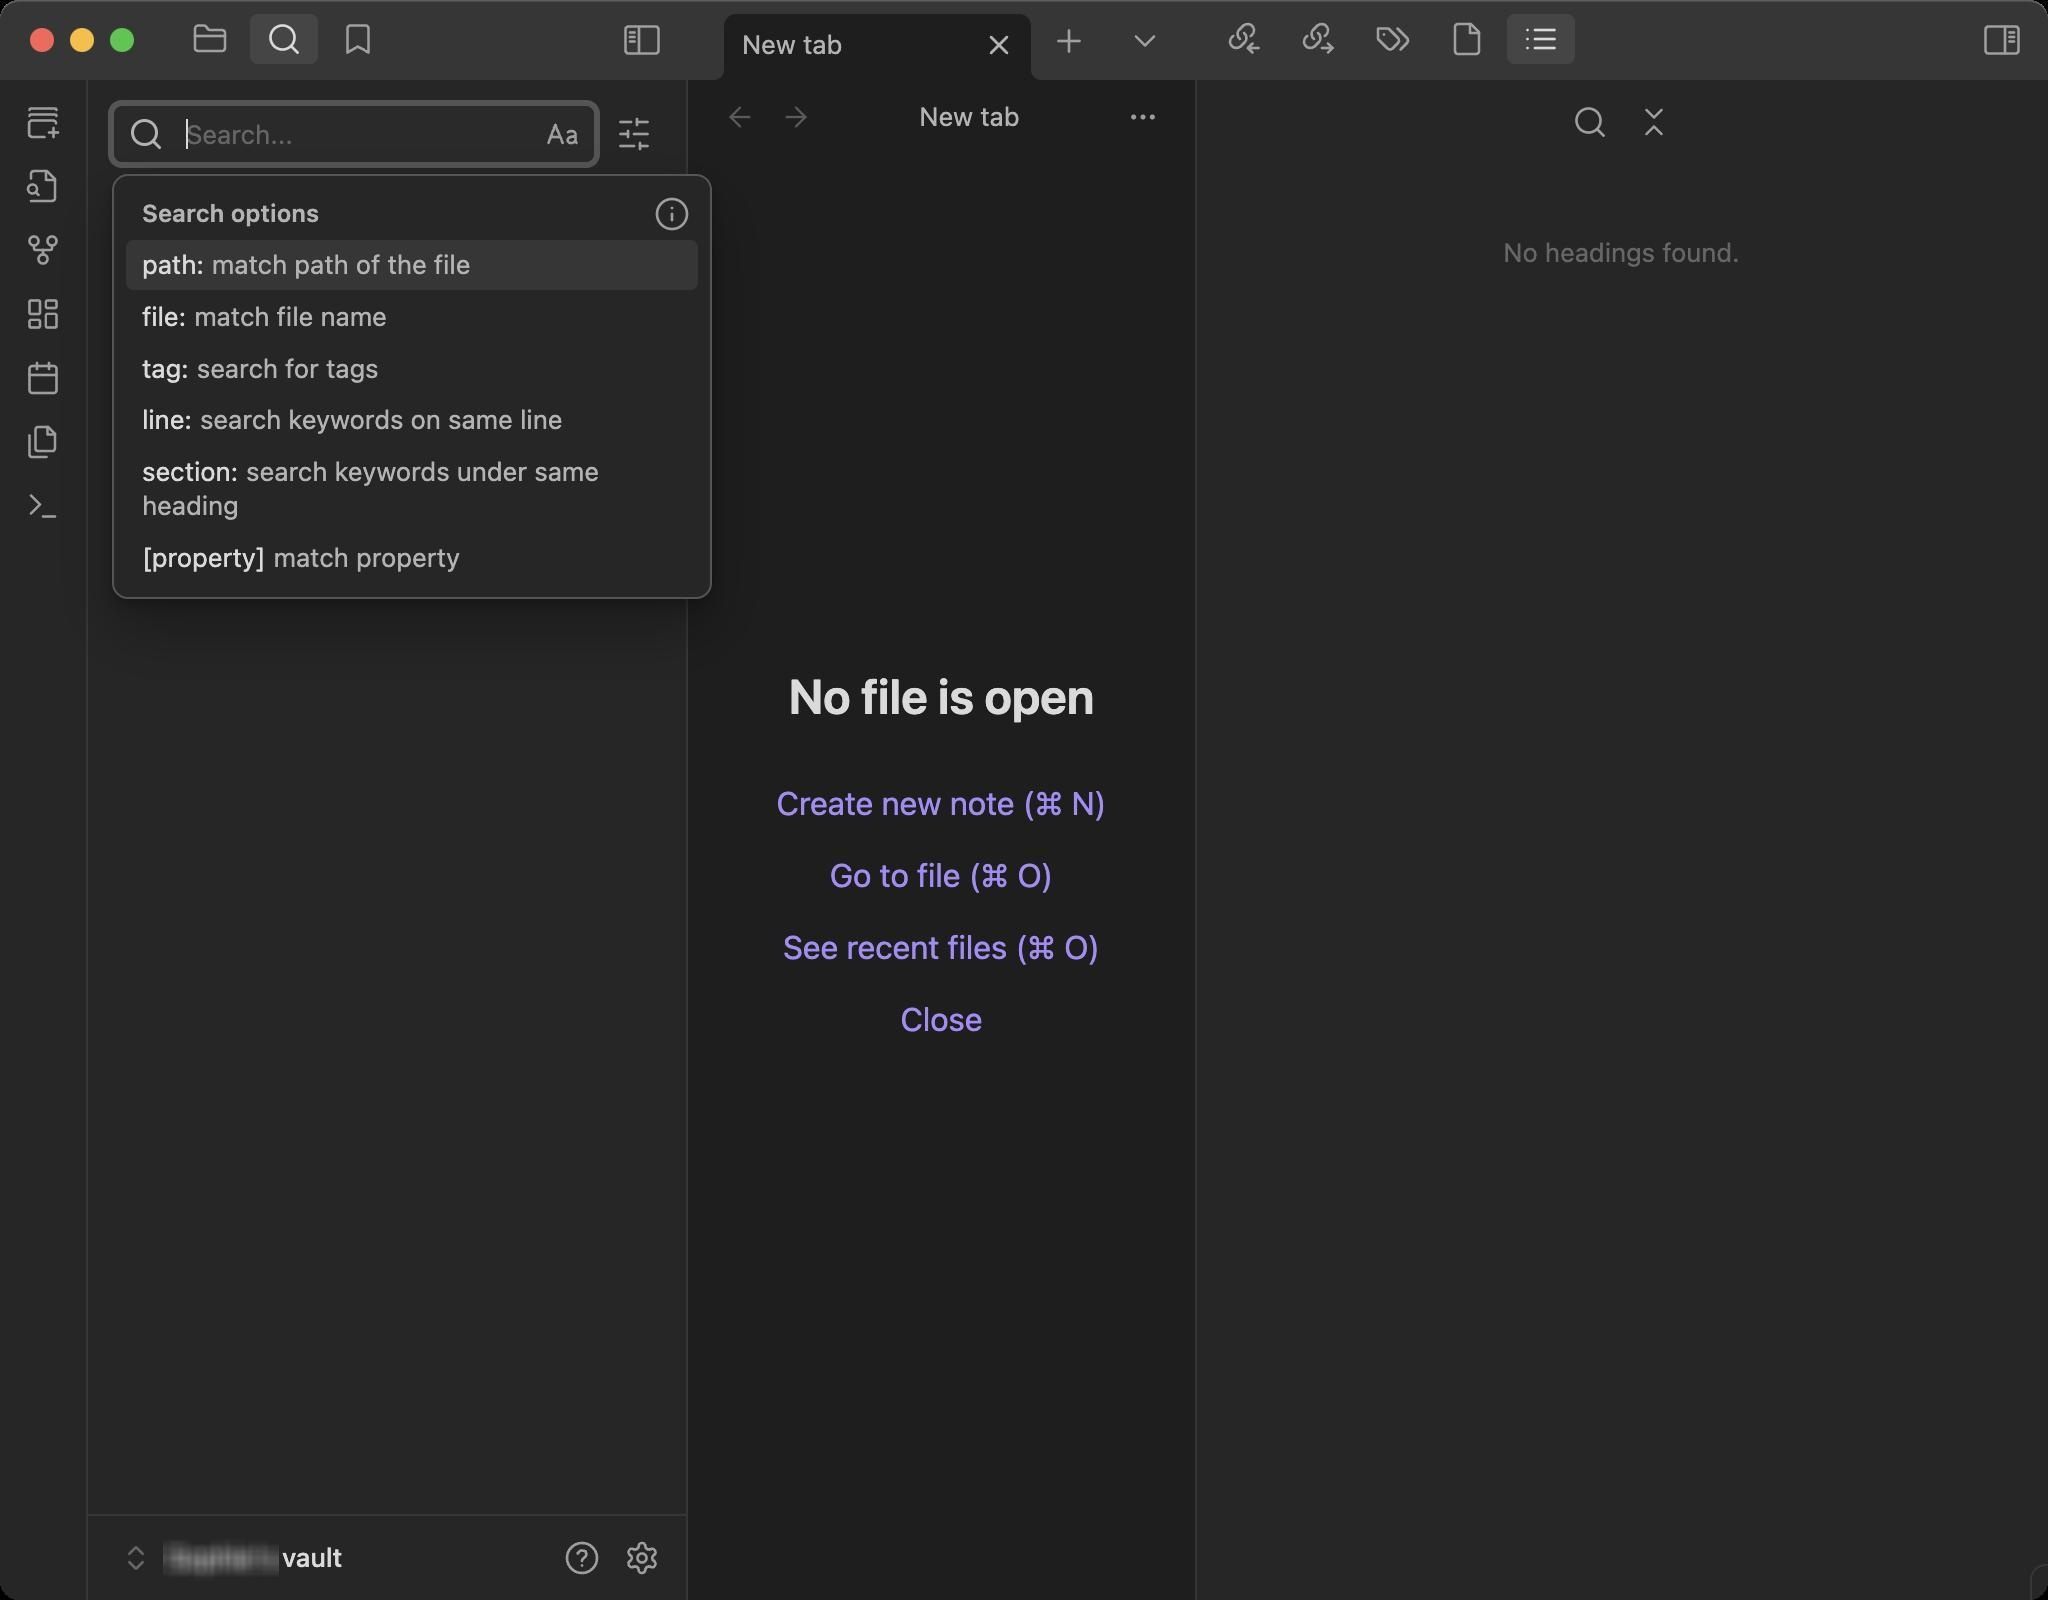
Accessibility tree:
{"name": "New_tab_-_Sophie's_vault_-_Obsidian_v1.6.7", "role": "AXWindow", "description": null, "role_description": "standard window", "value": null, "position": "325.00;113.00", "size": "1024;800", "children": [{"name": "", "role": "AXGroup", "description": "", "role_description": "group", "value": "", "position": "0.00;0.00", "size": "1024;800", "children": [{"name": "", "role": "AXGroup", "description": "", "role_description": "group", "value": "", "position": "0.00;0.00", "size": "1024;800", "children": [{"name": "", "role": "AXGroup", "description": "", "role_description": "group", "value": "", "position": "0.00;0.00", "size": "1024;800", "children": [{"name": "", "role": "AXGroup", "description": "", "role_description": "group", "value": "", "position": "0.00;0.00", "size": "1024;800", "children": [{"name": "New_tab_-_Sophie's_vault_-_Obsidian_v1.6.7", "role": "AXWebArea", "description": "", "role_description": "HTML content", "value": "", "position": "0.00;0.00", "size": "1024;800", "children": [{"name": "", "role": "AXGroup", "description": "", "role_description": "group", "value": "", "position": "0.00;0.00", "size": "1024;800", "children": [{"name": "", "role": "AXGroup", "description": "", "role_description": "group", "value": "", "position": "0.00;0.00", "size": "1024;800", "children": [{"name": "", "role": "AXGroup", "description": "", "role_description": "group", "value": "", "position": "0.00;0.00", "size": "1024;800", "children": [{"name": "", "role": "AXGroup", "description": "", "role_description": "group", "value": "", "position": "0.00;0.00", "size": "1024;800", "children": [{"name": "", "role": "AXGroup", "description": "", "role_description": "group", "value": "", "position": "0.00;40.00", "size": "44;760", "children": [{"name": "", "role": "AXGroup", "description": "Create new unique note", "role_description": "group", "value": "", "position": "7.00;48.00", "size": "30;26", "children": [{"name": "", "role": "AXImage", "description": "", "role_description": "image", "value": "", "position": "13.00;52.00", "size": "18;18", "children": []}]}, {"name": "", "role": "AXGroup", "description": "Open quick switcher", "role_description": "group", "value": "", "position": "7.00;80.00", "size": "30;26", "children": [{"name": "", "role": "AXImage", "description": "", "role_description": "image", "value": "", "position": "13.00;84.00", "size": "18;18", "children": []}]}, {"name": "", "role": "AXGroup", "description": "Open graph view", "role_description": "group", "value": "", "position": "7.00;112.00", "size": "30;26", "children": [{"name": "", "role": "AXImage", "description": "", "role_description": "image", "value": "", "position": "13.00;116.00", "size": "18;18", "children": []}]}, {"name": "", "role": "AXGroup", "description": "Create new canvas", "role_description": "group", "value": "", "position": "7.00;144.00", "size": "30;26", "children": [{"name": "", "role": "AXImage", "description": "", "role_description": "image", "value": "", "position": "13.00;148.00", "size": "18;18", "children": []}]}, {"name": "", "role": "AXGroup", "description": "Open today's daily note", "role_description": "group", "value": "", "position": "7.00;176.00", "size": "30;26", "children": [{"name": "", "role": "AXImage", "description": "", "role_description": "image", "value": "", "position": "13.00;180.00", "size": "18;18", "children": []}]}, {"name": "", "role": "AXGroup", "description": "Insert template", "role_description": "group", "value": "", "position": "7.00;208.00", "size": "30;26", "children": [{"name": "", "role": "AXImage", "description": "", "role_description": "image", "value": "", "position": "13.00;212.00", "size": "18;18", "children": []}]}, {"name": "", "role": "AXGroup", "description": "Open command palette", "role_description": "group", "value": "", "position": "7.00;240.00", "size": "30;26", "children": [{"name": "", "role": "AXImage", "description": "", "role_description": "image", "value": "", "position": "13.00;244.00", "size": "18;18", "children": []}]}]}, {"name": "", "role": "AXGroup", "description": "", "role_description": "group", "value": "", "position": "44.00;0.00", "size": "300;800", "children": [{"name": "", "role": "AXSplitter", "description": "", "role_description": "splitter", "value": "", "position": "341.00;0.00", "size": "3;800", "children": []}, {"name": "", "role": "AXGroup", "description": "", "role_description": "group", "value": "", "position": "52.00;767.00", "size": "220;25", "children": [{"name": "", "role": "AXImage", "description": "", "role_description": "image", "value": "", "position": "60.00;771.00", "size": "16;16", "children": []}, {"name": "", "role": "AXGroup", "description": "", "role_description": "group", "value": "", "position": "84.00;771.00", "size": "88;17", "children": [{"name": "", "role": "AXStaticText", "description": "", "role_description": "text", "value": "Sophie's vault", "position": "84.00;771.00", "size": "88;16", "children": []}]}]}, {"name": "", "role": "AXGroup", "description": "", "role_description": "group", "value": "", "position": "276.00;766.00", "size": "30;26", "children": [{"name": "", "role": "AXImage", "description": "", "role_description": "image", "value": "", "position": "282.00;770.00", "size": "18;18", "children": []}]}, {"name": "", "role": "AXGroup", "description": "", "role_description": "group", "value": "", "position": "306.00;766.00", "size": "30;26", "children": [{"name": "", "role": "AXImage", "description": "", "role_description": "image", "value": "", "position": "312.00;770.00", "size": "18;18", "children": []}]}, {"name": "", "role": "AXGroup", "description": "", "role_description": "group", "value": "", "position": "44.00;0.00", "size": "300;757", "children": [{"name": "", "role": "AXGroup", "description": "", "role_description": "group", "value": "", "position": "44.00;0.00", "size": "300;40", "children": [{"name": "", "role": "AXGroup", "description": "", "role_description": "group", "value": "", "position": "88.00;6.00", "size": "108;33", "children": [{"name": "", "role": "AXGroup", "description": "Files", "role_description": "group", "value": "", "position": "88.00;7.00", "size": "34;25", "children": [{"name": "", "role": "AXGroup", "description": "", "role_description": "group", "value": "", "position": "88.00;7.00", "size": "34;25", "children": [{"name": "", "role": "AXImage", "description": "", "role_description": "image", "value": "", "position": "96.00;11.00", "size": "18;18", "children": []}]}]}, {"name": "", "role": "AXGroup", "description": "Search", "role_description": "group", "value": "", "position": "125.00;7.00", "size": "34;25", "children": [{"name": "", "role": "AXGroup", "description": "", "role_description": "group", "value": "", "position": "125.00;7.00", "size": "34;25", "children": [{"name": "", "role": "AXImage", "description": "", "role_description": "image", "value": "", "position": "133.00;11.00", "size": "18;18", "children": []}]}]}, {"name": "", "role": "AXGroup", "description": "Bookmarks", "role_description": "group", "value": "", "position": "162.00;7.00", "size": "34;25", "children": [{"name": "", "role": "AXGroup", "description": "", "role_description": "group", "value": "", "position": "162.00;7.00", "size": "34;25", "children": [{"name": "", "role": "AXImage", "description": "", "role_description": "image", "value": "", "position": "170.00;11.00", "size": "18;18", "children": []}]}]}]}, {"name": "", "role": "AXGroup", "description": "", "role_description": "group", "value": "", "position": "306.00;0.00", "size": "30;39", "children": [{"name": "", "role": "AXGroup", "description": "", "role_description": "group", "value": "", "position": "306.00;8.00", "size": "30;24", "children": [{"name": "", "role": "AXImage", "description": "", "role_description": "image", "value": "", "position": "312.00;11.00", "size": "18;18", "children": []}]}]}]}, {"name": "", "role": "AXGroup", "description": "", "role_description": "group", "value": "", "position": "44.00;40.00", "size": "300;717", "children": [{"name": "", "role": "AXGroup", "description": "", "role_description": "group", "value": "", "position": "44.00;40.00", "size": "300;717", "children": [{"name": "", "role": "AXGroup", "description": "", "role_description": "group", "value": "", "position": "44.00;40.00", "size": "300;717", "children": [{"name": "", "role": "AXGroup", "description": "", "role_description": "group", "value": "", "position": "56.00;52.00", "size": "242;30", "children": [{"name": "", "role": "AXTextField", "description": "", "role_description": "search text field", "value": "", "position": "56.00;52.00", "size": "242;30", "children": []}, {"name": "", "role": "AXGroup", "description": "Match case", "role_description": "group", "value": "", "position": "268.00;56.00", "size": "26;22", "children": [{"name": "", "role": "AXImage", "description": "", "role_description": "image", "value": "", "position": "272.00;58.00", "size": "18;18", "children": []}]}]}, {"name": "", "role": "AXGroup", "description": "Search settings", "role_description": "group", "value": "", "position": "302.00;52.00", "size": "30;30", "children": [{"name": "", "role": "AXImage", "description": "", "role_description": "image", "value": "", "position": "308.00;58.00", "size": "18;18", "children": []}]}, {"name": "", "role": "AXGroup", "description": "", "role_description": "group", "value": "", "position": "44.00;90.00", "size": "300;667", "children": [{"name": "", "role": "AXGroup", "description": "", "role_description": "group", "value": "", "position": "56.00;102.00", "size": "276;17", "children": [{"name": "", "role": "AXStaticText", "description": "", "role_description": "text", "value": "No matches found.", "position": "64.00;103.00", "size": "115;15", "children": []}]}]}]}]}]}]}]}, {"name": "", "role": "AXGroup", "description": "", "role_description": "group", "value": "", "position": "344.00;0.00", "size": "254;800", "children": [{"name": "", "role": "AXGroup", "description": "", "role_description": "group", "value": "", "position": "344.00;0.00", "size": "254;800", "children": [{"name": "", "role": "AXGroup", "description": "", "role_description": "group", "value": "", "position": "344.00;0.00", "size": "254;40", "children": [{"name": "", "role": "AXGroup", "description": "", "role_description": "group", "value": "", "position": "347.00;6.00", "size": "184;34", "children": [{"name": "", "role": "AXGroup", "description": "New tab", "role_description": "group", "value": "", "position": "362.00;7.00", "size": "154;33", "children": [{"name": "", "role": "AXGroup", "description": "", "role_description": "group", "value": "", "position": "365.00;8.00", "size": "148;29", "children": [{"name": "", "role": "AXGroup", "description": "", "role_description": "group", "value": "", "position": "371.00;14.00", "size": "117;17", "children": [{"name": "", "role": "AXStaticText", "description": "", "role_description": "text", "value": "New tab", "position": "371.00;14.00", "size": "51;16", "children": []}]}, {"name": "", "role": "AXGroup", "description": "Close", "role_description": "group", "value": "", "position": "490.00;12.00", "size": "20;21", "children": [{"name": "", "role": "AXImage", "description": "", "role_description": "image", "value": "", "position": "492.00;14.00", "size": "16;17", "children": []}]}]}]}]}, {"name": "", "role": "AXGroup", "description": "", "role_description": "group", "value": "", "position": "522.00;0.00", "size": "26;39", "children": [{"name": "", "role": "AXGroup", "description": "New tab", "role_description": "group", "value": "", "position": "522.00;8.00", "size": "26;26", "children": [{"name": "", "role": "AXImage", "description": "", "role_description": "image", "value": "", "position": "526.00;12.00", "size": "18;18", "children": []}]}]}, {"name": "", "role": "AXGroup", "description": "", "role_description": "group", "value": "", "position": "560.00;0.00", "size": "26;39", "children": [{"name": "", "role": "AXGroup", "description": "", "role_description": "group", "value": "", "position": "560.00;8.00", "size": "26;26", "children": [{"name": "", "role": "AXImage", "description": "", "role_description": "image", "value": "", "position": "564.00;12.00", "size": "18;18", "children": []}]}]}]}, {"name": "", "role": "AXGroup", "description": "", "role_description": "group", "value": "", "position": "344.00;40.00", "size": "254;760", "children": [{"name": "", "role": "AXGroup", "description": "", "role_description": "group", "value": "", "position": "344.00;40.00", "size": "254;760", "children": [{"name": "", "role": "AXGroup", "description": "", "role_description": "group", "value": "", "position": "344.00;40.00", "size": "254;760", "children": [{"name": "", "role": "AXGroup", "description": "", "role_description": "group", "value": "", "position": "344.00;40.00", "size": "254;38", "children": [{"name": "", "role": "AXButton", "description": "Navigate back", "role_description": "button", "value": "", "position": "356.00;46.00", "size": "28;25", "children": [{"name": "", "role": "AXImage", "description": "", "role_description": "image", "value": "", "position": "362.00;50.00", "size": "16;17", "children": []}]}, {"name": "", "role": "AXButton", "description": "Navigate forward", "role_description": "button", "value": "", "position": "384.00;46.00", "size": "28;25", "children": [{"name": "", "role": "AXImage", "description": "", "role_description": "image", "value": "", "position": "390.00;50.00", "size": "16;17", "children": []}]}, {"name": "", "role": "AXGroup", "description": "", "role_description": "group", "value": "", "position": "420.00;40.00", "size": "130;37", "children": [{"name": "", "role": "AXGroup", "description": "", "role_description": "group", "value": "", "position": "460.00;50.00", "size": "50;17", "children": [{"name": "", "role": "AXStaticText", "description": "", "role_description": "text", "value": "New tab", "position": "460.00;51.00", "size": "50;15", "children": []}]}]}, {"name": "", "role": "AXButton", "description": "More options", "role_description": "button", "value": "", "position": "558.00;46.00", "size": "28;25", "children": [{"name": "", "role": "AXImage", "description": "", "role_description": "image", "value": "", "position": "564.00;50.00", "size": "16;17", "children": []}]}]}, {"name": "", "role": "AXGroup", "description": "", "role_description": "group", "value": "", "position": "344.00;78.00", "size": "254;722", "children": [{"name": "", "role": "AXGroup", "description": "", "role_description": "group", "value": "", "position": "344.00;40.00", "size": "254;760", "children": [{"name": "", "role": "AXGroup", "description": "", "role_description": "group", "value": "", "position": "388.00;332.00", "size": "166;32", "children": [{"name": "", "role": "AXStaticText", "description": "", "role_description": "text", "value": "No file is open", "position": "394.00;334.00", "size": "154;28", "children": []}]}, {"name": "", "role": "AXGroup", "description": "", "role_description": "group", "value": "", "position": "388.00;384.00", "size": "166;36", "children": [{"name": "", "role": "AXStaticText", "description": "", "role_description": "text", "value": "Create new note (⌘ N)", "position": "388.00;392.00", "size": "166;20", "children": []}]}, {"name": "", "role": "AXGroup", "description": "", "role_description": "group", "value": "", "position": "388.00;420.00", "size": "166;36", "children": [{"name": "", "role": "AXStaticText", "description": "", "role_description": "text", "value": "Go to file (⌘ O)", "position": "415.00;428.00", "size": "112;20", "children": []}]}, {"name": "", "role": "AXGroup", "description": "", "role_description": "group", "value": "", "position": "388.00;456.00", "size": "166;36", "children": [{"name": "", "role": "AXStaticText", "description": "", "role_description": "text", "value": "See recent files (⌘ O)", "position": "392.00;464.00", "size": "158;20", "children": []}]}, {"name": "", "role": "AXGroup", "description": "", "role_description": "group", "value": "", "position": "388.00;492.00", "size": "166;36", "children": [{"name": "", "role": "AXStaticText", "description": "", "role_description": "text", "value": "Close", "position": "450.00;500.00", "size": "42;20", "children": []}]}]}]}]}]}]}]}]}, {"name": "", "role": "AXGroup", "description": "", "role_description": "group", "value": "", "position": "598.00;0.00", "size": "426;800", "children": [{"name": "", "role": "AXSplitter", "description": "", "role_description": "splitter", "value": "", "position": "598.00;0.00", "size": "3;800", "children": []}, {"name": "", "role": "AXGroup", "description": "", "role_description": "group", "value": "", "position": "598.00;0.00", "size": "426;800", "children": [{"name": "", "role": "AXGroup", "description": "", "role_description": "group", "value": "", "position": "598.00;0.00", "size": "426;40", "children": [{"name": "", "role": "AXGroup", "description": "", "role_description": "group", "value": "", "position": "606.00;6.00", "size": "182;33", "children": [{"name": "", "role": "AXGroup", "description": "Backlinks", "role_description": "group", "value": "", "position": "606.00;7.00", "size": "34;25", "children": [{"name": "", "role": "AXGroup", "description": "", "role_description": "group", "value": "", "position": "606.00;7.00", "size": "34;25", "children": [{"name": "", "role": "AXGroup", "description": "", "role_description": "group", "value": "", "position": "614.00;11.00", "size": "18;18", "children": [{"name": "", "role": "AXImage", "description": "", "role_description": "image", "value": "", "position": "614.00;11.00", "size": "18;18", "children": []}]}]}]}, {"name": "", "role": "AXGroup", "description": "Outgoing links", "role_description": "group", "value": "", "position": "643.00;7.00", "size": "34;25", "children": [{"name": "", "role": "AXGroup", "description": "", "role_description": "group", "value": "", "position": "643.00;7.00", "size": "34;25", "children": [{"name": "", "role": "AXGroup", "description": "", "role_description": "group", "value": "", "position": "651.00;11.00", "size": "18;18", "children": [{"name": "", "role": "AXImage", "description": "", "role_description": "image", "value": "", "position": "651.00;11.00", "size": "18;18", "children": []}]}]}]}, {"name": "", "role": "AXGroup", "description": "Tags", "role_description": "group", "value": "", "position": "680.00;7.00", "size": "34;25", "children": [{"name": "", "role": "AXGroup", "description": "", "role_description": "group", "value": "", "position": "680.00;7.00", "size": "34;25", "children": [{"name": "", "role": "AXGroup", "description": "", "role_description": "group", "value": "", "position": "688.00;11.00", "size": "18;18", "children": [{"name": "", "role": "AXImage", "description": "", "role_description": "image", "value": "", "position": "688.00;11.00", "size": "18;18", "children": []}]}]}]}, {"name": "", "role": "AXGroup", "description": "Paper sketch", "role_description": "group", "value": "", "position": "717.00;7.00", "size": "34;25", "children": [{"name": "", "role": "AXGroup", "description": "", "role_description": "group", "value": "", "position": "717.00;7.00", "size": "34;25", "children": [{"name": "", "role": "AXImage", "description": "", "role_description": "image", "value": "", "position": "725.00;11.00", "size": "18;18", "children": []}]}]}, {"name": "", "role": "AXGroup", "description": "Outline", "role_description": "group", "value": "", "position": "754.00;7.00", "size": "34;25", "children": [{"name": "", "role": "AXGroup", "description": "", "role_description": "group", "value": "", "position": "754.00;7.00", "size": "34;25", "children": [{"name": "", "role": "AXImage", "description": "", "role_description": "image", "value": "", "position": "762.00;11.00", "size": "18;18", "children": []}]}]}]}, {"name": "", "role": "AXGroup", "description": "", "role_description": "group", "value": "", "position": "986.00;0.00", "size": "38;39", "children": [{"name": "", "role": "AXGroup", "description": "", "role_description": "group", "value": "", "position": "986.00;8.00", "size": "30;24", "children": [{"name": "", "role": "AXImage", "description": "", "role_description": "image", "value": "", "position": "992.00;11.00", "size": "18;18", "children": []}]}]}]}, {"name": "", "role": "AXGroup", "description": "", "role_description": "group", "value": "", "position": "598.00;40.00", "size": "426;760", "children": [{"name": "", "role": "AXGroup", "description": "", "role_description": "group", "value": "", "position": "598.00;40.00", "size": "426;760", "children": [{"name": "", "role": "AXGroup", "description": "", "role_description": "group", "value": "", "position": "598.00;40.00", "size": "426;760", "children": [{"name": "", "role": "AXGroup", "description": "Show search filter", "role_description": "group", "value": "", "position": "780.00;48.00", "size": "30;26", "children": [{"name": "", "role": "AXImage", "description": "", "role_description": "image", "value": "", "position": "786.00;52.00", "size": "18;18", "children": []}]}, {"name": "", "role": "AXGroup", "description": "Collapse all", "role_description": "group", "value": "", "position": "812.00;48.00", "size": "30;26", "children": [{"name": "", "role": "AXImage", "description": "", "role_description": "image", "value": "", "position": "818.00;52.00", "size": "18;18", "children": []}]}, {"name": "", "role": "AXGroup", "description": "", "role_description": "group", "value": "", "position": "598.00;82.00", "size": "426;718", "children": [{"name": "", "role": "AXGroup", "description": "", "role_description": "group", "value": "", "position": "610.00;94.00", "size": "402;65", "children": [{"name": "", "role": "AXStaticText", "description": "", "role_description": "text", "value": "No headings found.", "position": "752.00;119.00", "size": "118;15", "children": []}]}]}]}]}]}]}]}]}]}, {"name": "", "role": "AXGroup", "description": "", "role_description": "group", "value": "", "position": "1015.00;782.00", "size": "9;18", "children": []}]}]}]}]}]}]}]}, {"name": null, "role": "AXButton", "description": null, "role_description": "close button", "value": null, "position": "14.00;12.00", "size": "14;16", "children": []}, {"name": null, "role": "AXButton", "description": null, "role_description": "full screen button", "value": null, "position": "54.00;12.00", "size": "14;16", "children": [{"name": null, "role": "AXGroup", "description": null, "role_description": "group", "value": null, "position": "54.00;12.00", "size": "14;16", "children": [{"name": null, "role": "AXGroup", "description": null, "role_description": "group", "value": null, "position": "54.00;12.00", "size": "14;16", "children": []}]}]}, {"name": null, "role": "AXButton", "description": null, "role_description": "minimize button", "value": null, "position": "34.00;12.00", "size": "14;16", "children": []}]}